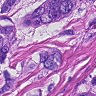
Metastatic tissue present: yes